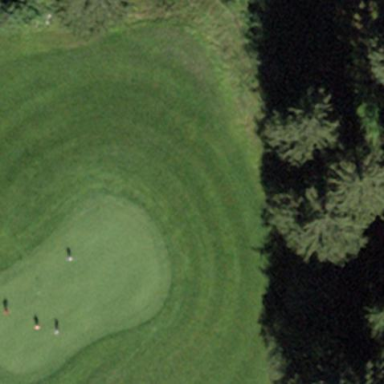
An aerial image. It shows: Golf green.